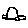
Label: car